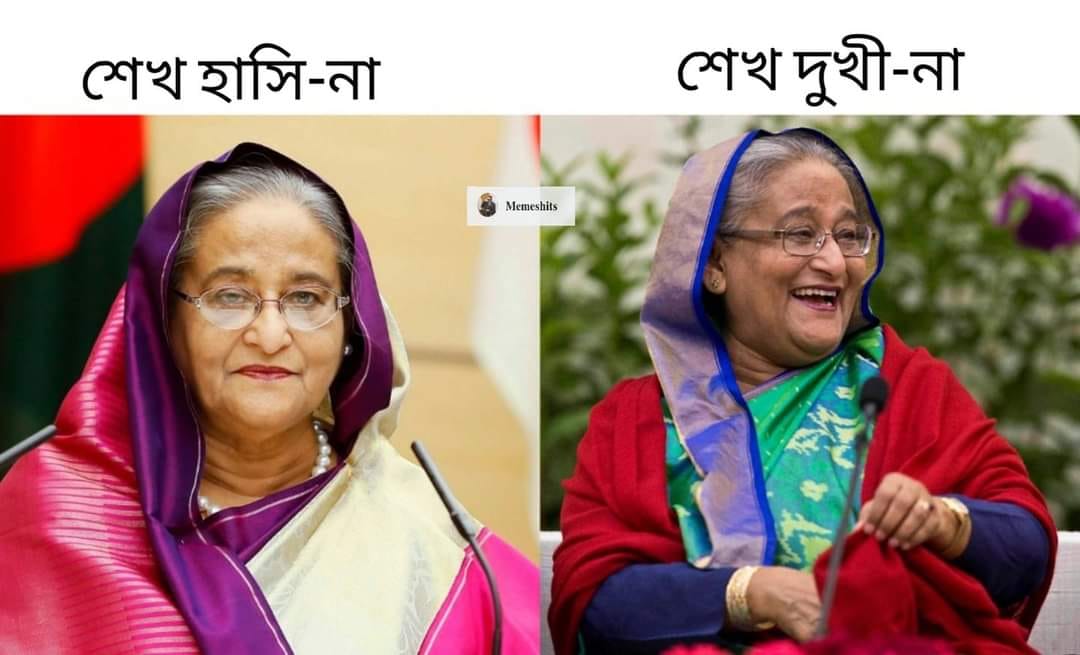
Caption: শেখ হাসি-না       শেখ দুখী-না
Label: hate